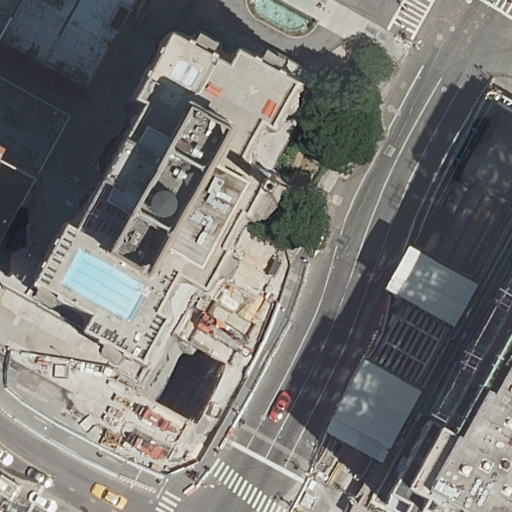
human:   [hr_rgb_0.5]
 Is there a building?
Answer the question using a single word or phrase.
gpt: yes

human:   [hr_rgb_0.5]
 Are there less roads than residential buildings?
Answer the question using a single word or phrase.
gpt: no

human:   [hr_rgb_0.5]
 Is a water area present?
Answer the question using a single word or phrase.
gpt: no

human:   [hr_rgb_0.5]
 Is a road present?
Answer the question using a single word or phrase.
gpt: yes

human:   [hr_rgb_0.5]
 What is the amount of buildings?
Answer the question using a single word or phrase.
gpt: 4

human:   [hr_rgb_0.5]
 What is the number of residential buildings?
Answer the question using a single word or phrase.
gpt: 4

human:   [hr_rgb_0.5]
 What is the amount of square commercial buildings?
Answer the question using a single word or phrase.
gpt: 0

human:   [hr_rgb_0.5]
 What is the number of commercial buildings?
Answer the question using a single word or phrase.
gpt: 0

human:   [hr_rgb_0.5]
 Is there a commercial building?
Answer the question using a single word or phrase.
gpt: no

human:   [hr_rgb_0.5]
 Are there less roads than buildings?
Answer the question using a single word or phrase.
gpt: no

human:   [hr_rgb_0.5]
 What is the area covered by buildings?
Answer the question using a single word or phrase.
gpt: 7477m2

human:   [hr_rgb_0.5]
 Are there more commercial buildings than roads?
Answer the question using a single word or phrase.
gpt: no

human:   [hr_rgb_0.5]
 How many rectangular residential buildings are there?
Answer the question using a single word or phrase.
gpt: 1

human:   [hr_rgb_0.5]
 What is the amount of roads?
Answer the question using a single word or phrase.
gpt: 4

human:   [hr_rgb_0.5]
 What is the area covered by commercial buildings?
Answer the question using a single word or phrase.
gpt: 0m2

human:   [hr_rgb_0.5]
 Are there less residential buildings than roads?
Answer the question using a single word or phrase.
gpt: no

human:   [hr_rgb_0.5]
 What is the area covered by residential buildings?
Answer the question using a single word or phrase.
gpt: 7477m2

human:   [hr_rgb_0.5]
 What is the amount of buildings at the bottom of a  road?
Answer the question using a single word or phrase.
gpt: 2

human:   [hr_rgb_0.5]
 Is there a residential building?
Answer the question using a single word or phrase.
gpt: yes

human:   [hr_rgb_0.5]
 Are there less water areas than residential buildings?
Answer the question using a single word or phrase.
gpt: yes

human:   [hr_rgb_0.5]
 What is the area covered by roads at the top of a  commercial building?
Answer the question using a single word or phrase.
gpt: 0m2

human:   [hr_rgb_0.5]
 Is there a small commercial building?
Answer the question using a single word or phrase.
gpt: no

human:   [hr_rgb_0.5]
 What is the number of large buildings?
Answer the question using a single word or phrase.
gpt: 3

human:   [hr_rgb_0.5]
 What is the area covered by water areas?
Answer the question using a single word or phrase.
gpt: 0m2

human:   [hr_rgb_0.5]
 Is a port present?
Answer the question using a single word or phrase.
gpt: no

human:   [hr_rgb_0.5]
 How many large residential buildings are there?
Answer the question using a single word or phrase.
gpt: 3

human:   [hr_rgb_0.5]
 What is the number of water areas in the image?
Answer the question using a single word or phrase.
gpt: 0

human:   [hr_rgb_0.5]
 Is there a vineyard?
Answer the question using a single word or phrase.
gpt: no

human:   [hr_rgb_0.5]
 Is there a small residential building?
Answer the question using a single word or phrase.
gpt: no

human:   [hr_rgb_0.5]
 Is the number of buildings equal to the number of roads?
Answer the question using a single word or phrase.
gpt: yes

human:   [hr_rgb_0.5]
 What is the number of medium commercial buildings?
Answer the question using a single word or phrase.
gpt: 0

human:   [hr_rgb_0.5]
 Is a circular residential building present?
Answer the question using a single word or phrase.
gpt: no

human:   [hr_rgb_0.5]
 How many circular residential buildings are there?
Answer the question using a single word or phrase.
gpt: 0

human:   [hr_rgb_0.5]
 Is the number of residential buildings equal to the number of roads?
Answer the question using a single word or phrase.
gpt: yes

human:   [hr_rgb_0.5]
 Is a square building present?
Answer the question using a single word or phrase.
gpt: no

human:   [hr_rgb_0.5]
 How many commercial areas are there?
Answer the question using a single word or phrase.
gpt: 0

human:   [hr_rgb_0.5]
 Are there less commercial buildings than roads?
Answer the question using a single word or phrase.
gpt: yes

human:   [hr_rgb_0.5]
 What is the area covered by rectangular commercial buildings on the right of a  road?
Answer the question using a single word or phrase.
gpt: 0m2

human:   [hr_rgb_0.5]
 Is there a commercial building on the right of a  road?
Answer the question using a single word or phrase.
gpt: no

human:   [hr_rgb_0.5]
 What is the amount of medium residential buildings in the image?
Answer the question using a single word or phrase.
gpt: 1

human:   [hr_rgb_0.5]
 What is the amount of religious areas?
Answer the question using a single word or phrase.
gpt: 0

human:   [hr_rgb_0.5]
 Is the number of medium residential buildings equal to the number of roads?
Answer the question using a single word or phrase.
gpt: no

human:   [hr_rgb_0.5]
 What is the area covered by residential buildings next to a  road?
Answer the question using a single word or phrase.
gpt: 7477m2

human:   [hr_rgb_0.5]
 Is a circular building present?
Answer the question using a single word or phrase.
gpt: no

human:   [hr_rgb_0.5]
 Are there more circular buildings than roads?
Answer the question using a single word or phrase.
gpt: no

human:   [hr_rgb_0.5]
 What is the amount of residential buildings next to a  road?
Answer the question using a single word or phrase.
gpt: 4

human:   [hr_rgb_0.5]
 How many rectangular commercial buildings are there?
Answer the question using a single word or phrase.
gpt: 0

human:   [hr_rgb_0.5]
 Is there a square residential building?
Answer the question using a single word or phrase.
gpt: no

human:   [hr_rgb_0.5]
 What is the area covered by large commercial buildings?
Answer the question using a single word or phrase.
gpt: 0m2

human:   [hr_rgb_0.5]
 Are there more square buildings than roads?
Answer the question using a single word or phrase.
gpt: no

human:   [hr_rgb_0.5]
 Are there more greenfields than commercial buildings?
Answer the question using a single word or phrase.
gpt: no

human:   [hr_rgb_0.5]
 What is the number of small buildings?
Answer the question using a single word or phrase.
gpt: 0

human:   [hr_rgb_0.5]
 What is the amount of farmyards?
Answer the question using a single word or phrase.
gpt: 0

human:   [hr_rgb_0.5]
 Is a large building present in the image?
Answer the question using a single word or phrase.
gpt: yes

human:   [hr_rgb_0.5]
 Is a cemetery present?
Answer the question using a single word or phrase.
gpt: no

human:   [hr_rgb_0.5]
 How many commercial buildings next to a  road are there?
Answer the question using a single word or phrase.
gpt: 0

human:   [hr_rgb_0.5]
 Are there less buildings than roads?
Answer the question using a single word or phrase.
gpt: no

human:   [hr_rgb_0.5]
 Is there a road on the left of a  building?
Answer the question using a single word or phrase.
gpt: yes

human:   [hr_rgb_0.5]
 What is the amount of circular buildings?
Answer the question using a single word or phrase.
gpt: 0

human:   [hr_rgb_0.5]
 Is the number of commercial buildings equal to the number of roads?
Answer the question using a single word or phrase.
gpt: no

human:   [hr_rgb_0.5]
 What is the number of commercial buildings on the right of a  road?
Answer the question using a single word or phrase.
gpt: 0

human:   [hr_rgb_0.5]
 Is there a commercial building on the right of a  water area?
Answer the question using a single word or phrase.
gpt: no

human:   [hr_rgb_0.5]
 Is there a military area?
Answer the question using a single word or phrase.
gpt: no

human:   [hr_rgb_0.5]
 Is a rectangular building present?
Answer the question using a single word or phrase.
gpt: yes